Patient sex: M
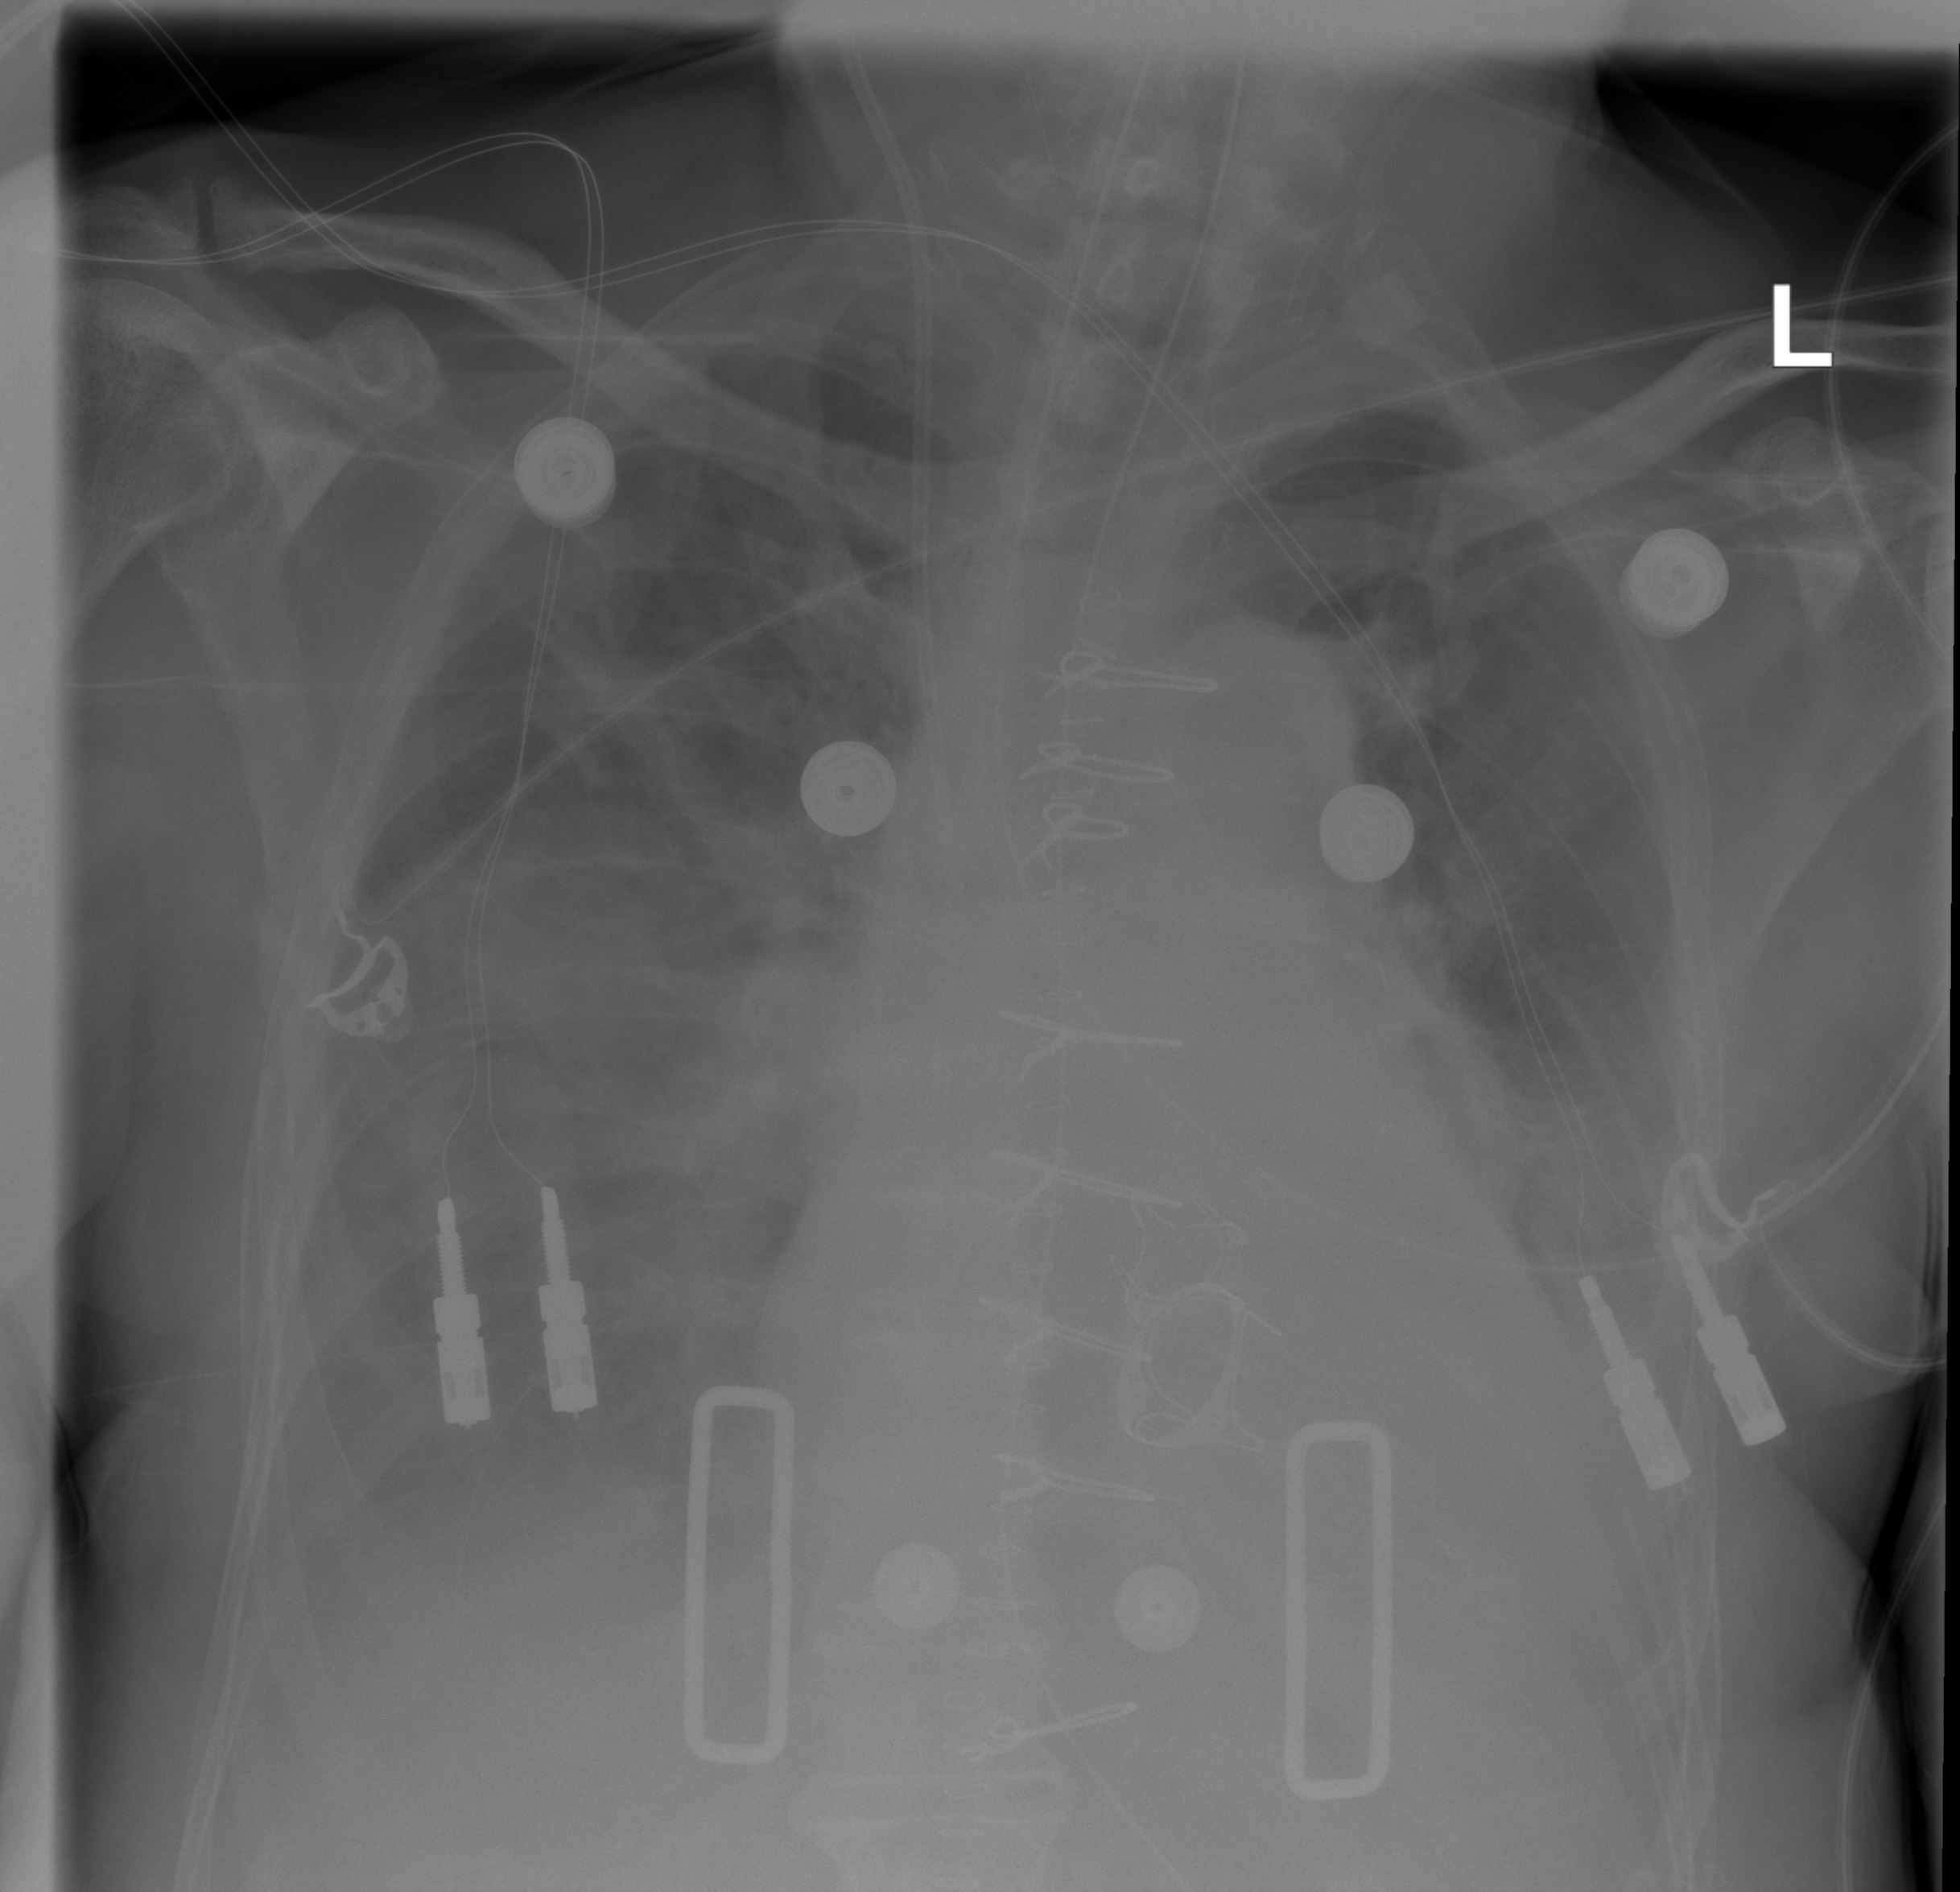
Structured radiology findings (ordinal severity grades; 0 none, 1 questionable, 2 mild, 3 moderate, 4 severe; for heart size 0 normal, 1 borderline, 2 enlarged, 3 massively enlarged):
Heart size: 0
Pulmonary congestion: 2
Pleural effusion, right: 2
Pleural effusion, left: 2
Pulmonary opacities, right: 2
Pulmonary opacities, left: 2
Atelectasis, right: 3
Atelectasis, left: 3